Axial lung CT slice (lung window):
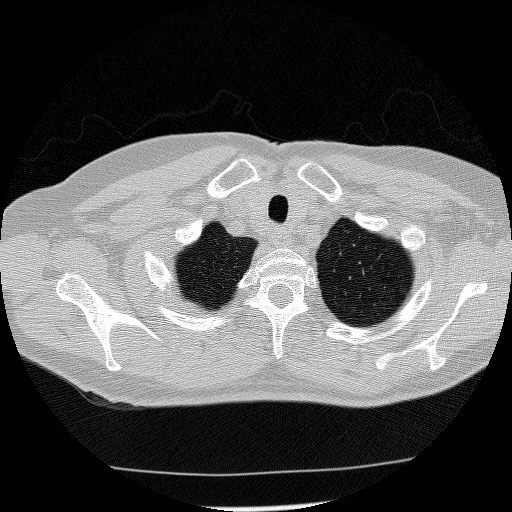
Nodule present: no